Question: I have a plot with dates as x axis. But I have a lot of space left and right and I would like to get wider space between each of dates that it fill the entire space (width). Now it looks like this:

My code is:
'''
ticks = np.arange(0, len(year_month), 1)
labels = year_month
mng = plt.get_current_fig_manager()
mng.window.state('zoomed') #works fine on Windows
plt.xlabel('Date')
plt.xticks(ticks, labels, rotation='vertical')
plt.ylabel('Sentiment')
plt.legend()
plt.grid()
plt.show()
'''
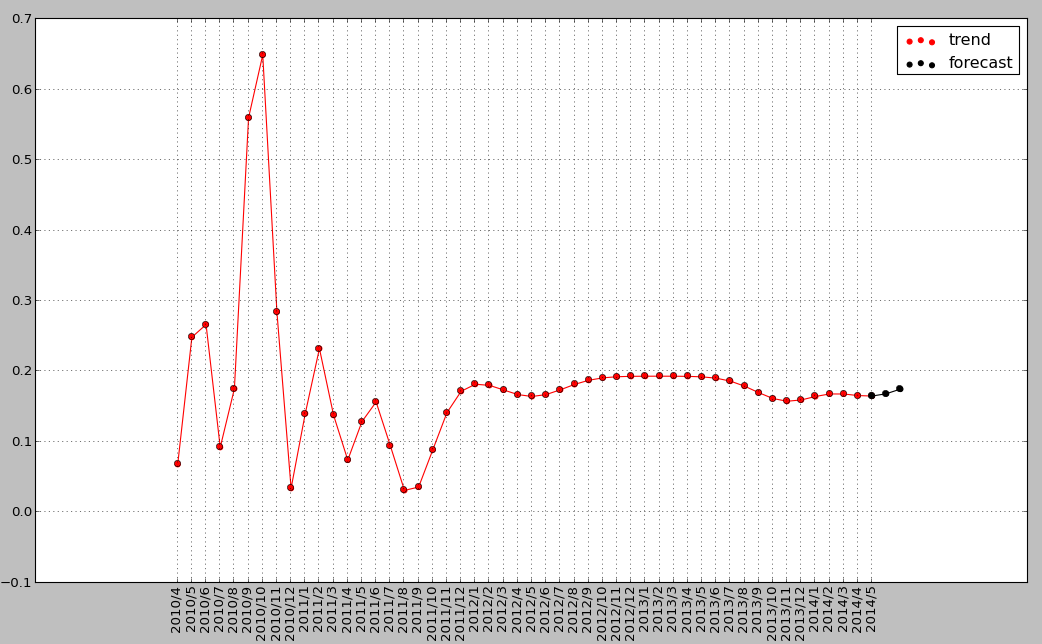
Answer: use 'plt.xlim(xm,xM)' with 'xm' and 'xM' being your oldest and newest date respectively.